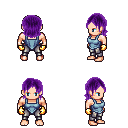
a pixel art fantasy rpg character, male body template, human, light skin, blue vest, metal pants, purple long bangs hairstyle, gold gloves, four views (front, back, left, right), 2x2 character sprite sheet, small pixel art, hard edges, no anti-aliasing